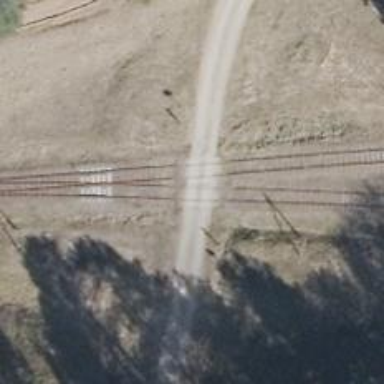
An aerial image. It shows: Railway level crossing.